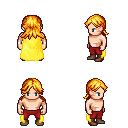
a pixel art fantasy rpg character, male body template, human, light skin, yellow cape, red pants, light blonde loose hair, brown shoes, four views (front, back, left, right), 2x2 character sprite sheet, small pixel art, hard edges, no anti-aliasing